Question: If I have json data like this
'''
[{"processor":"Mr. XYZ","components":["asd","efg","ghi","fjk"]} ,
{"processor":"Mr. XYZ","components":["asd","efg","ghi","ghi"]} ,
{"processor":"Mr. XYZ","components":["asd","efg","lkl"]} ]
'''
If I am binding this to a table:
'''
<Table id="myt1" items="{path: '/'}">
<columns>
<Column>
<Label text="Processor"/>
</Column>
<Column>
<Label text="Components"/>
</Column>
</columns>
<items>
<ColumnListItem>
<Text text="{processor}"/>
<Text text="{components}"/>
</ColumnListItem>
</items>
</Table>
'''
How do I bind the array of components in separate lines in a cell for a processor in that table ?
Please refer the image for the output I am looking for.
Thanks in advance !

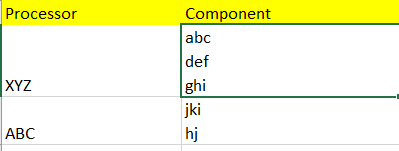
Answer: You could use a text formatter to add a new line after each array element.
'''
<ColumnListItem>
<Text text="{processor}"/>
<Text text="{
path: 'components',
formatter: '.formatter.formatText'
}"/>
</ColumnListItem>
'''
Formatter:
'''
sap.ui.define([], function () {
"use strict";
return {
formatText : function(s){
var sOut = "";
s.forEach(function(sTxt){
sOut += sTxt + "
";
});
return sOut;
}
}
});
'''